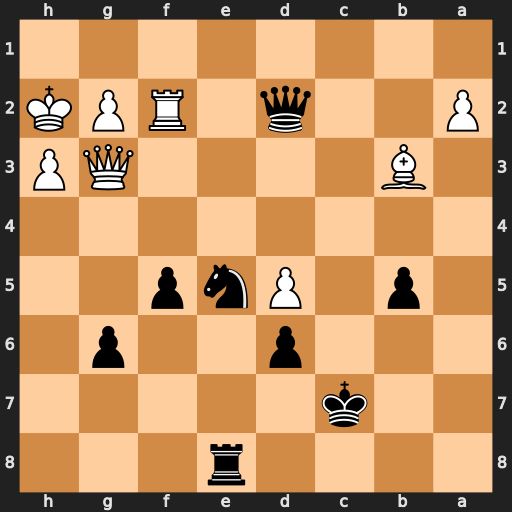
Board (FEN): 4r3/2k5/3p2p1/1p1Pnp2/8/1B4QP/P2q1RPK/8
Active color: b
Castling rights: -
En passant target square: -
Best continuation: Ng4+ Qxg4 Qxf2